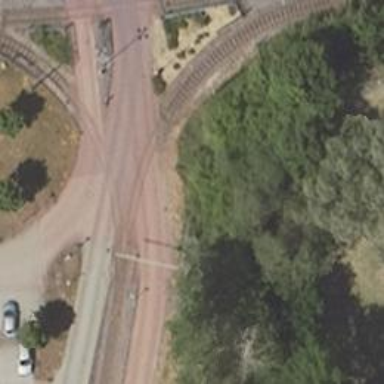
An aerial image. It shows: Level crossing along the railway.